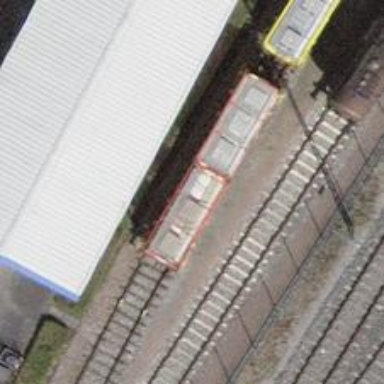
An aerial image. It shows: Single track railway in yard.